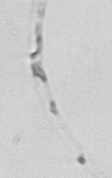
Label: Guinardia_striata